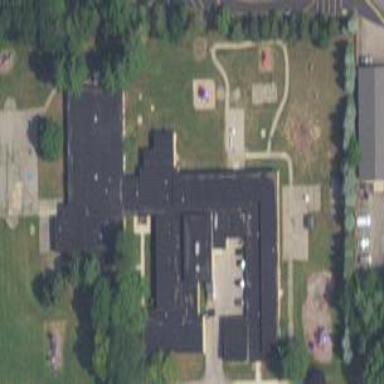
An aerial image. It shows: School building.